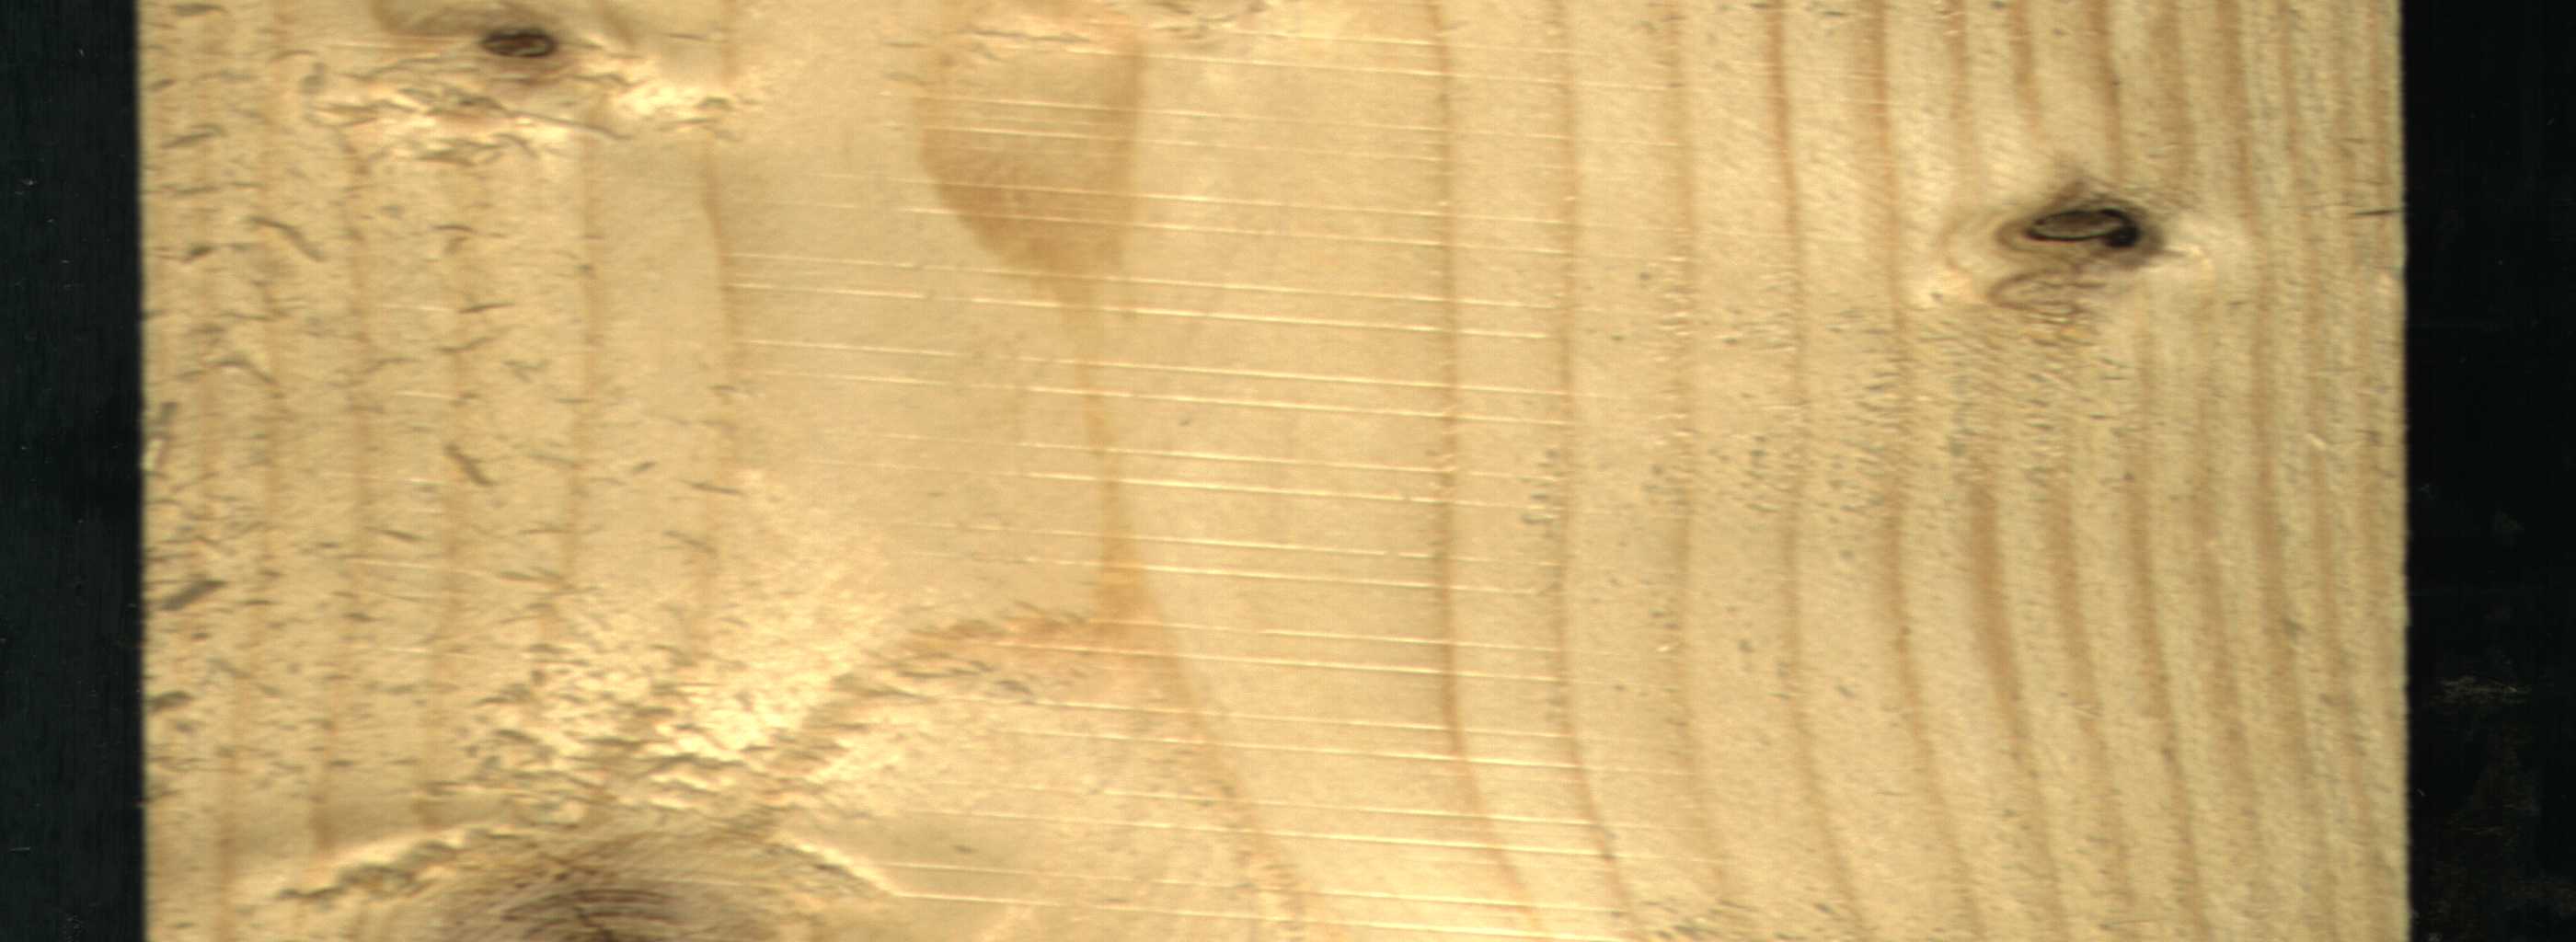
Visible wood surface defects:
Dead_Knot
Live_Knot
Live_Knot